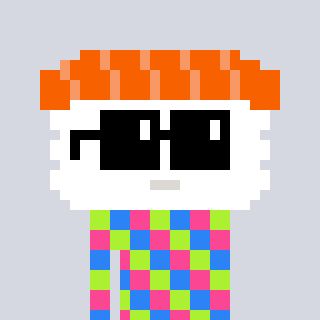
a pixel art character with square black sunglasses, a nigiri-shaped head and a redpinkish-colored body on a cool background